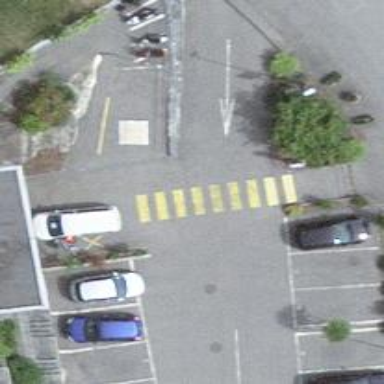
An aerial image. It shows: Parking aisle designated as service road.